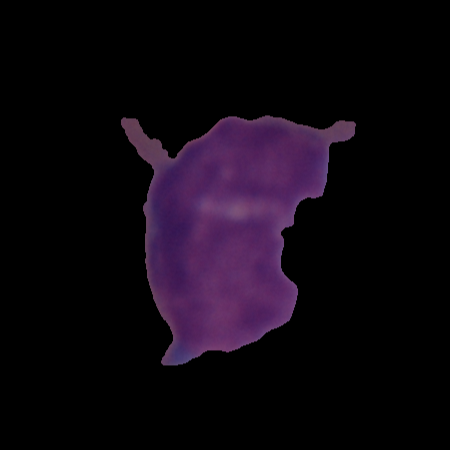
Label: cancer